Interaction volume radius: 10 \u00c5
Interaction volume height: 50 \u00c5
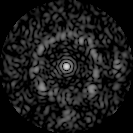
Disorder parameter: 0.6533